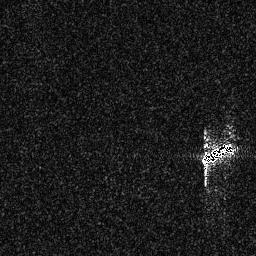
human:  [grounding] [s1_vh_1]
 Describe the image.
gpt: In the satellite image, there is  <ref>1 medium ship </ref> <box>[[77, 54, 91, 65, 0]]</box> located at right.